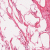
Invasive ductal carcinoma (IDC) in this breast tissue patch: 0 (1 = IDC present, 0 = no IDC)